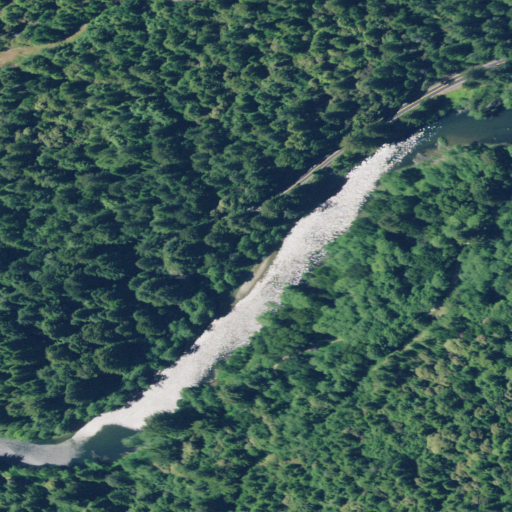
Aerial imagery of valley in California named Murray Gulch containing evergreen forest, woody wetlands, open development, and herbaceous wetlands